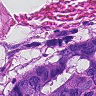
Metastatic tissue present: yes